Question: I'm calling the following layout method on my diagram after I've programmatically added the items:
'''
...
var container2 = new RadDiagramContainerShape()
{
Content = "Status2",
Items = { ... }
};
myDiagram.Items.Add(container2);
myDiagram.LayoutAsync(settings: new SugiyamaSettings {
LayoutContainerChildren = true,
Orientation = Telerik.Windows.Diagrams.Core.Orientation.Vertical
});
'''
However, I have several containers in the diagram, and I'd like the items inside them to be oriented horizontally instead of vertically like the containers themselves:

How can I achieve this?
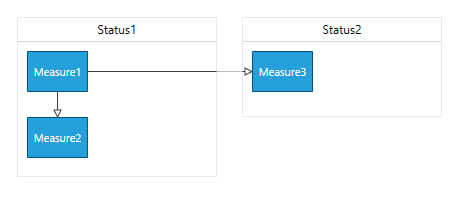
Answer: According to Telerik, at the time of writing it is not possible to have two layouts in one diagram. However, there is a workaround available. You layout the diagram twice, first with
'LayoutContainerChildren = true' and 'Orientation = Orientation.Horizontal',
and again with
'LayoutContainerChildren = false' and 'Orientation = Orientation.Vertical'.
This results in:

<URL>